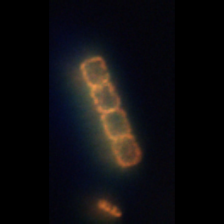
Taxon: Lauderia_Hemiaulus
Group: Diatoms